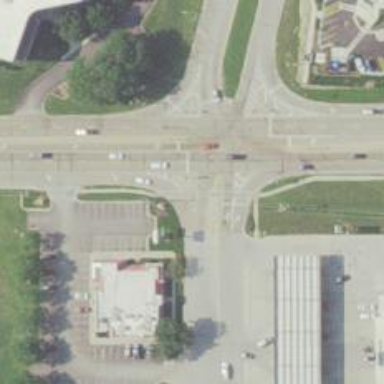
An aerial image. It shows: Traffic island located on footway.